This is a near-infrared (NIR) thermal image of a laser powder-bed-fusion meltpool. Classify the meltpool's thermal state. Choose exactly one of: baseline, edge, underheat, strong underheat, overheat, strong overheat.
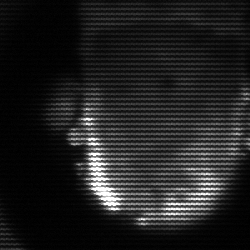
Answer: baseline